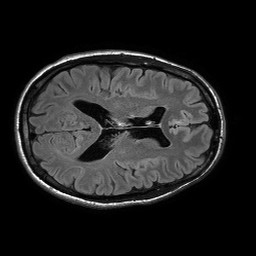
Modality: FLAIR
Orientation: axial
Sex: male
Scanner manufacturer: philips
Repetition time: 11 s
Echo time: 0.125 s